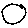
Label: circle